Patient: sex F, age 31
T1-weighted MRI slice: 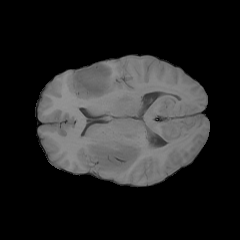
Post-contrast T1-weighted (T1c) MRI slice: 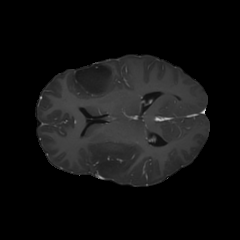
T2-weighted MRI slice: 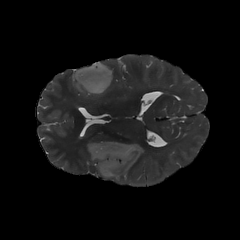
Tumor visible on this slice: yes
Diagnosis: Astrocytoma, IDH-mutant
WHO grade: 2